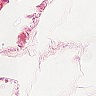
Metastatic tissue present: no